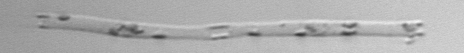
Label: Eucampia_morphytype1